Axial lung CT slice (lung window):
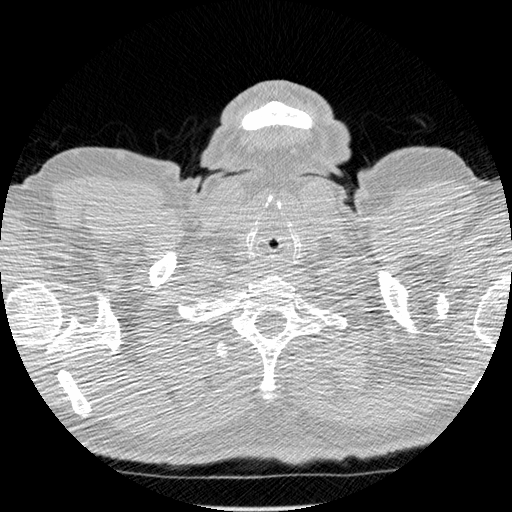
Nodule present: no